【题型】解答题　【知识点】平面几何　【难度】easy
已知 $\triangle ABC$ 是等腰三角形，过 $\triangle ABC$ 底边 $BC$ 的中点 $D$ 作 $DE \perp AC$，垂足为 $E$，并延长 $ED$ 到 $F$，使得 $DE = DF$，连接 $BF$。

求证：$\triangle AED \cong \triangle DFB$。

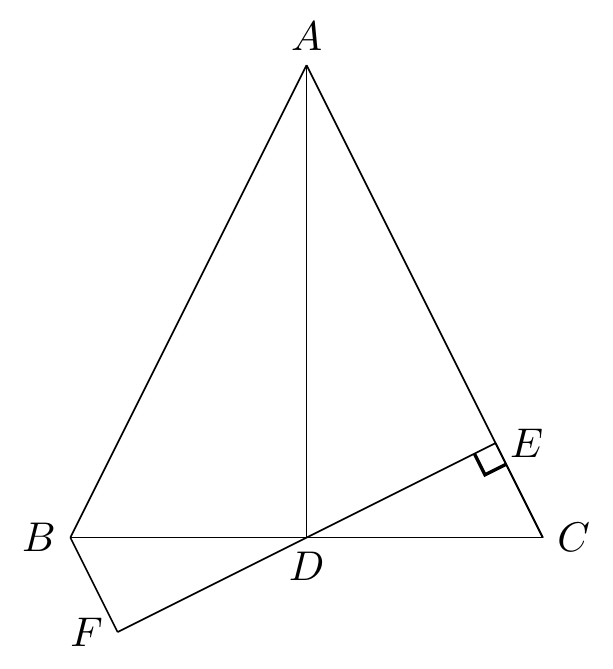
【解答】
证明：$\because \triangle ABC$ 是等腰三角形，点 $D$ 是 $\triangle ABC$ 底边 $BC$ 的中点，

$\therefore BD = CD$，$\angle ADC = 90^\circ$。

在 $\triangle DFB$ 和 $\triangle DEC$ 中，

$\begin{cases}
DB = DC \\
\angle BDF = \angle CDE \\
DF = DE
\end{cases}$

$\therefore \triangle DFB \cong \triangle DEC$（SAS），

$\therefore \angle BFD = \angle CED$，$\angle BDF = \angle CDE$。

$\because DE \perp AC$，

$\therefore \angle CED = \angle AED = 90^\circ$，

$\therefore \angle BFD = \angle CED = 90^\circ$，

$\therefore \angle BFD = \angle DEA = 90^\circ$。

$\because \angle ADC = \angle ADE + \angle CDE = 90^\circ$，

$\angle ADE + \angle EAD = 180^\circ - \angle DEA = 180^\circ - 90^\circ = 90^\circ$，

$\therefore \angle EAD = \angle CDE$。

$\because \angle BDF = \angle CDE$，

$\therefore \angle EAD = \angle FDB$。

$\therefore \triangle AED \sim \triangle DFB$。